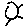
Label: sun